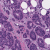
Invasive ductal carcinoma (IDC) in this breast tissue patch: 1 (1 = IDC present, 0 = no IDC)